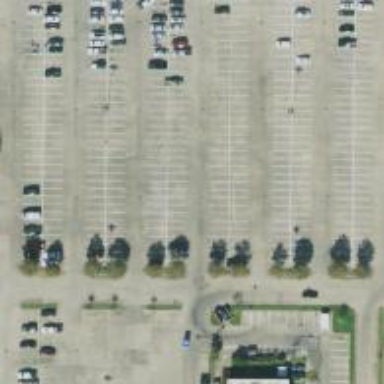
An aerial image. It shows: Parking space is available.